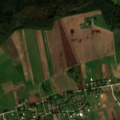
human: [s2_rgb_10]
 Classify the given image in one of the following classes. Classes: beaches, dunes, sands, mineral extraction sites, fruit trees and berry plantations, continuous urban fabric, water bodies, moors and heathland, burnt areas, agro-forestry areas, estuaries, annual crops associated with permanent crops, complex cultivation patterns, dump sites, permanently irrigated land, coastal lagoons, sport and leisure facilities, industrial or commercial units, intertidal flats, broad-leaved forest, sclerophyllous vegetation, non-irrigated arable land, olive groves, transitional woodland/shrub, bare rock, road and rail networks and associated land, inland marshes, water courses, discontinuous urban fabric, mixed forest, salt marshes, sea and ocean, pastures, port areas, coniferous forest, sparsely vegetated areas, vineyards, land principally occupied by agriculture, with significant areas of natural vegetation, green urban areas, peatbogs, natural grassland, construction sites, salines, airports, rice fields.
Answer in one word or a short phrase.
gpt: discontinuous urban fabric, complex cultivation patterns, land principally occupied by agriculture, with significant areas of natural vegetation, broad-leaved forest, mixed forest